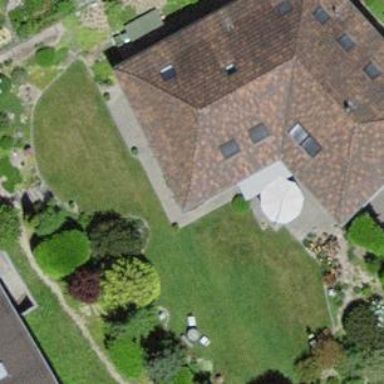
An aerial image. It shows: Building with hipped roof shape.